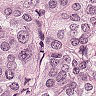
Metastatic tissue present: yes